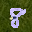
Label: 8